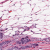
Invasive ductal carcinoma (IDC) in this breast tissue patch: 1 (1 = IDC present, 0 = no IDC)